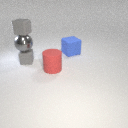
small gray rubber cube above large gray metal sphere